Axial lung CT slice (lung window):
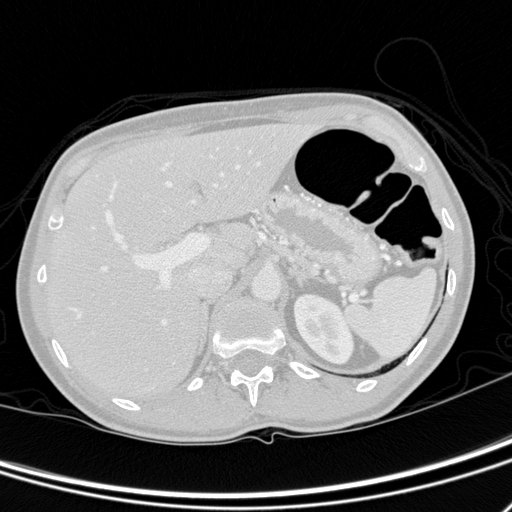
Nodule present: no